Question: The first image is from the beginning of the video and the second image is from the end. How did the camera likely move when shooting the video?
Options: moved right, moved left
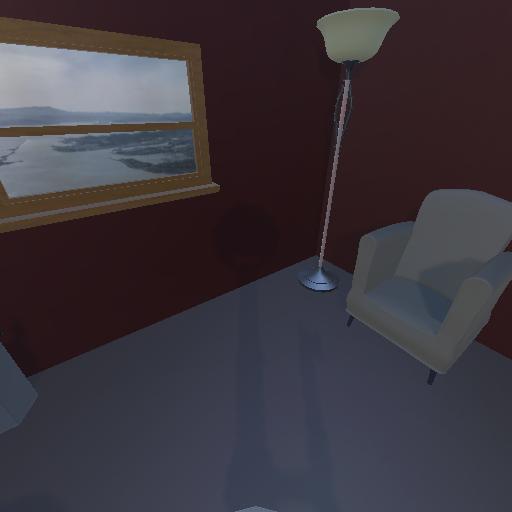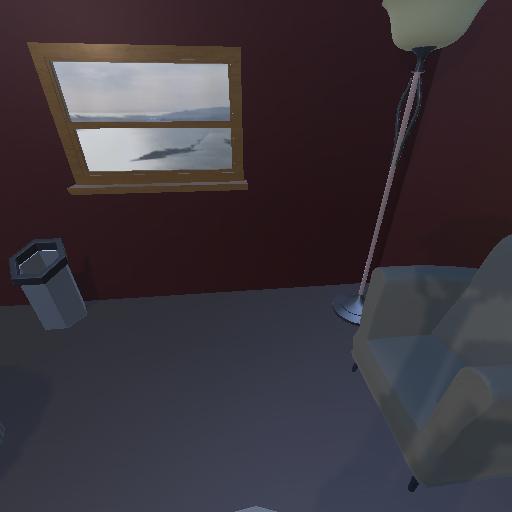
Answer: moved right